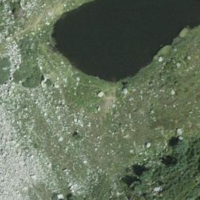
EUNIS habitat code: 31
Species observed at this site:
Phoxinus phoxinus